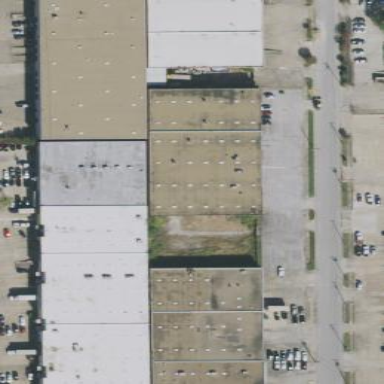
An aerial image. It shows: Warehouse building.